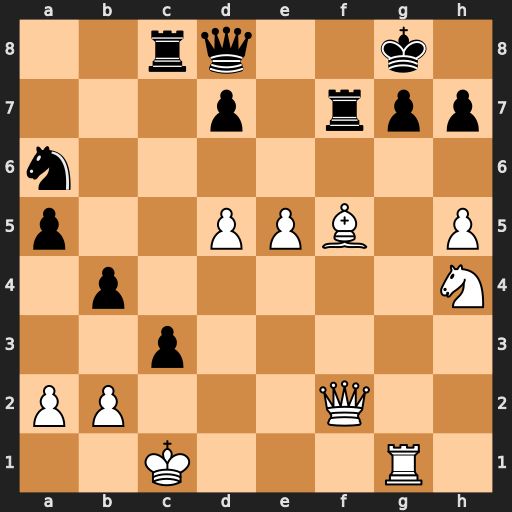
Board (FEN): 2rq2k1/3p1rpp/n7/p2PPB1P/1p5N/2p5/PP3Q2/2K3R1
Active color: w
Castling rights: -
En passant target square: -
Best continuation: Bxh7+ Kxh7 Qxf7 Qf8 Qg6+